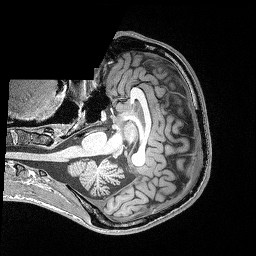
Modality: T1w
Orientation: axial
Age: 26
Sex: male
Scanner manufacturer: siemens
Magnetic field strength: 3 T
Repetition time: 2.4 s
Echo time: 0.03 s